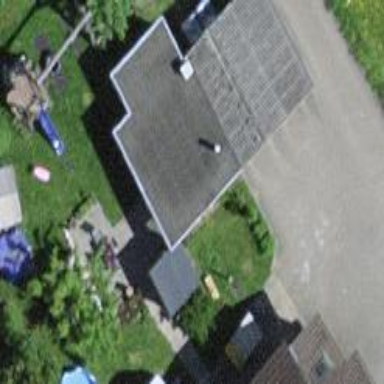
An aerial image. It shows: Garage.